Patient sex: F
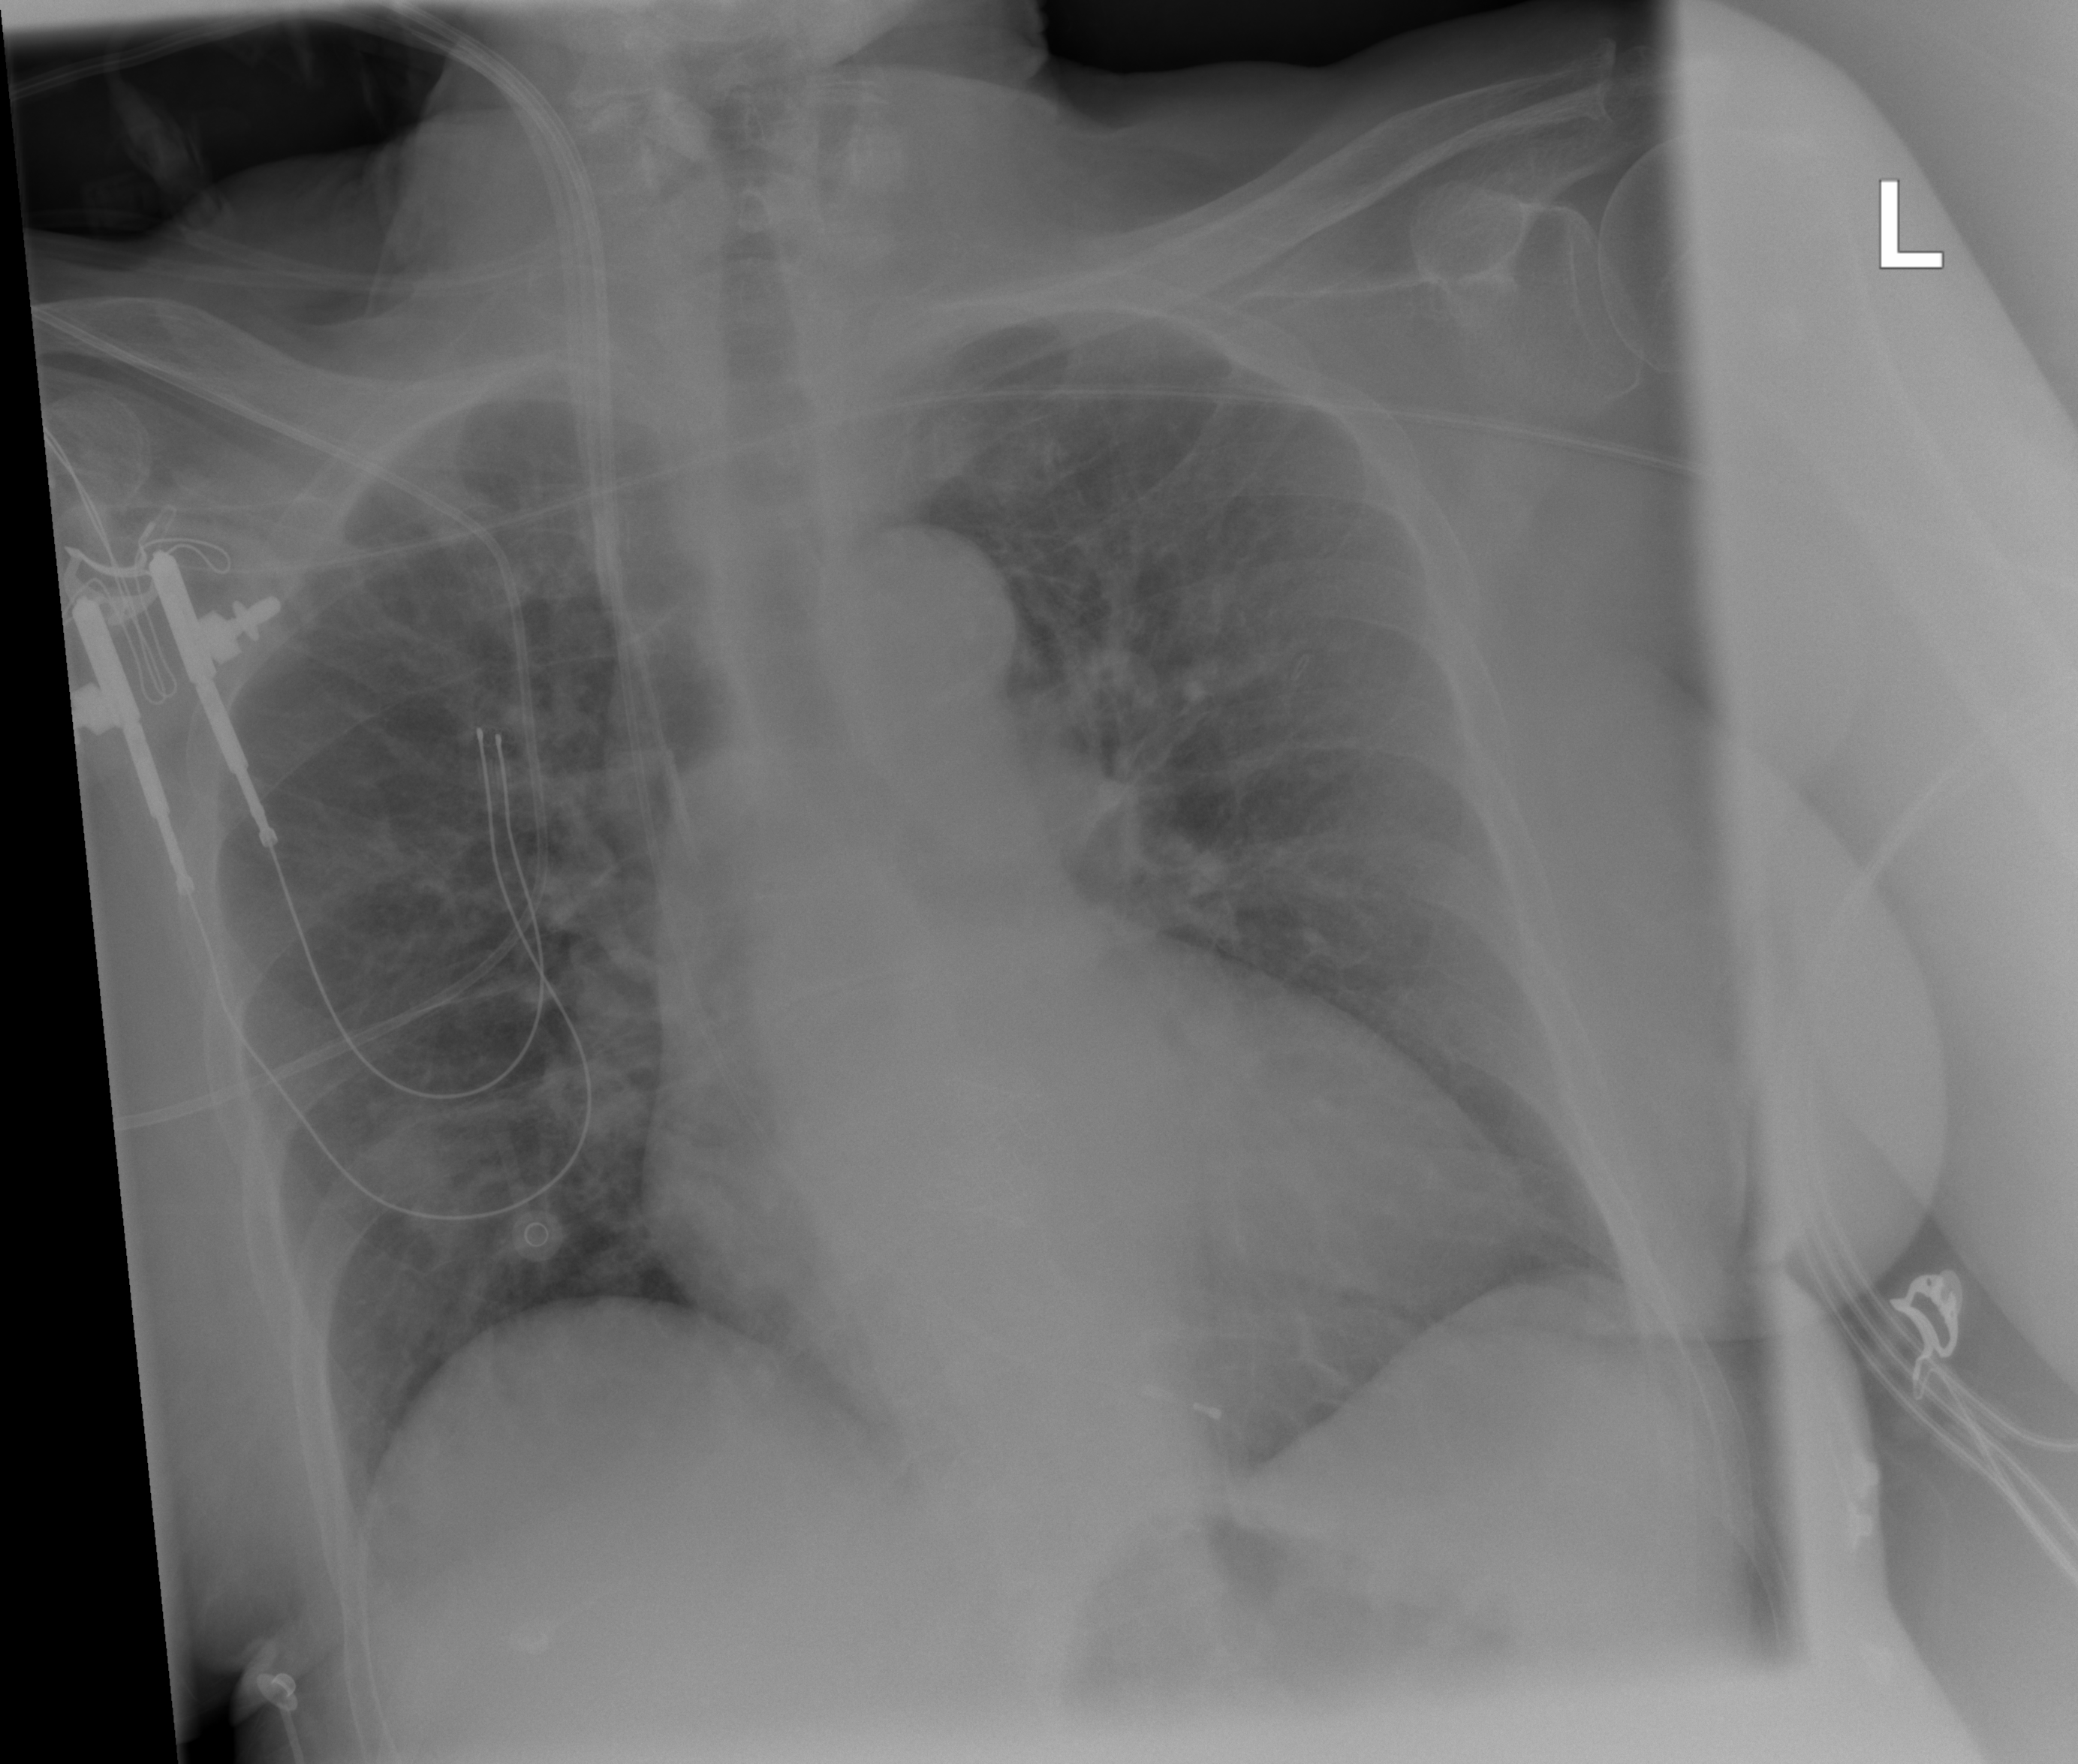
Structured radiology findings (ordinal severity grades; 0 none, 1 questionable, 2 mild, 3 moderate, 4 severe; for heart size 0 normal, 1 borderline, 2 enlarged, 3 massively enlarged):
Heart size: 0
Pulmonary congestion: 0
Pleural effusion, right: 0
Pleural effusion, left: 0
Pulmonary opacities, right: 0
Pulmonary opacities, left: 0
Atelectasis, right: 2
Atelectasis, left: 0